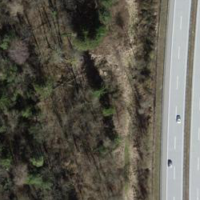
EUNIS habitat code: 57
Species observed at this site:
Calopteryx virgo